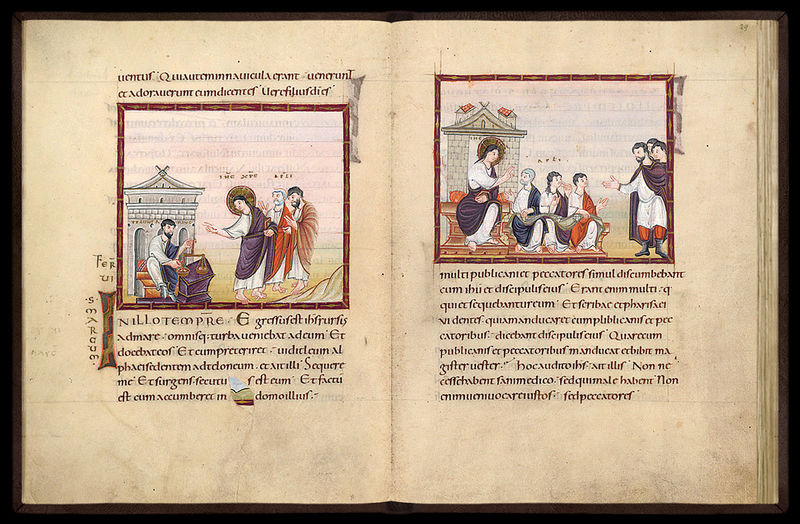
Titel: Egbert- Codex (Codex Egberti)
Institution: Trier, Stadtbibliothek/Stadtarchiv
Schlagwörter: frau, männer, haus, bibel, geschichte, rahmen, bild, händler, turm, engel, schrift, italien, könig, waage, buch, seite, illustration, text, buchstabe, buchstaben, initiale, gebet, buchseite, gerechtigkeit, gebetsbuch, heiligenschein, seiten, christus, jesus, segen, predigt, vatikan, bettler, lock, tempel, heilige, aufgeschlagen, abfolge, szenen, sakral, abbildung, riss, latein, italienisch, buchmalerei, zöllner, gleichnis, i, ikonisch, nillo tempfe